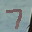
Label: 7